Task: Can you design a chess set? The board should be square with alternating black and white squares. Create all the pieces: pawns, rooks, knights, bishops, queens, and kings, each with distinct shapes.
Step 3824:
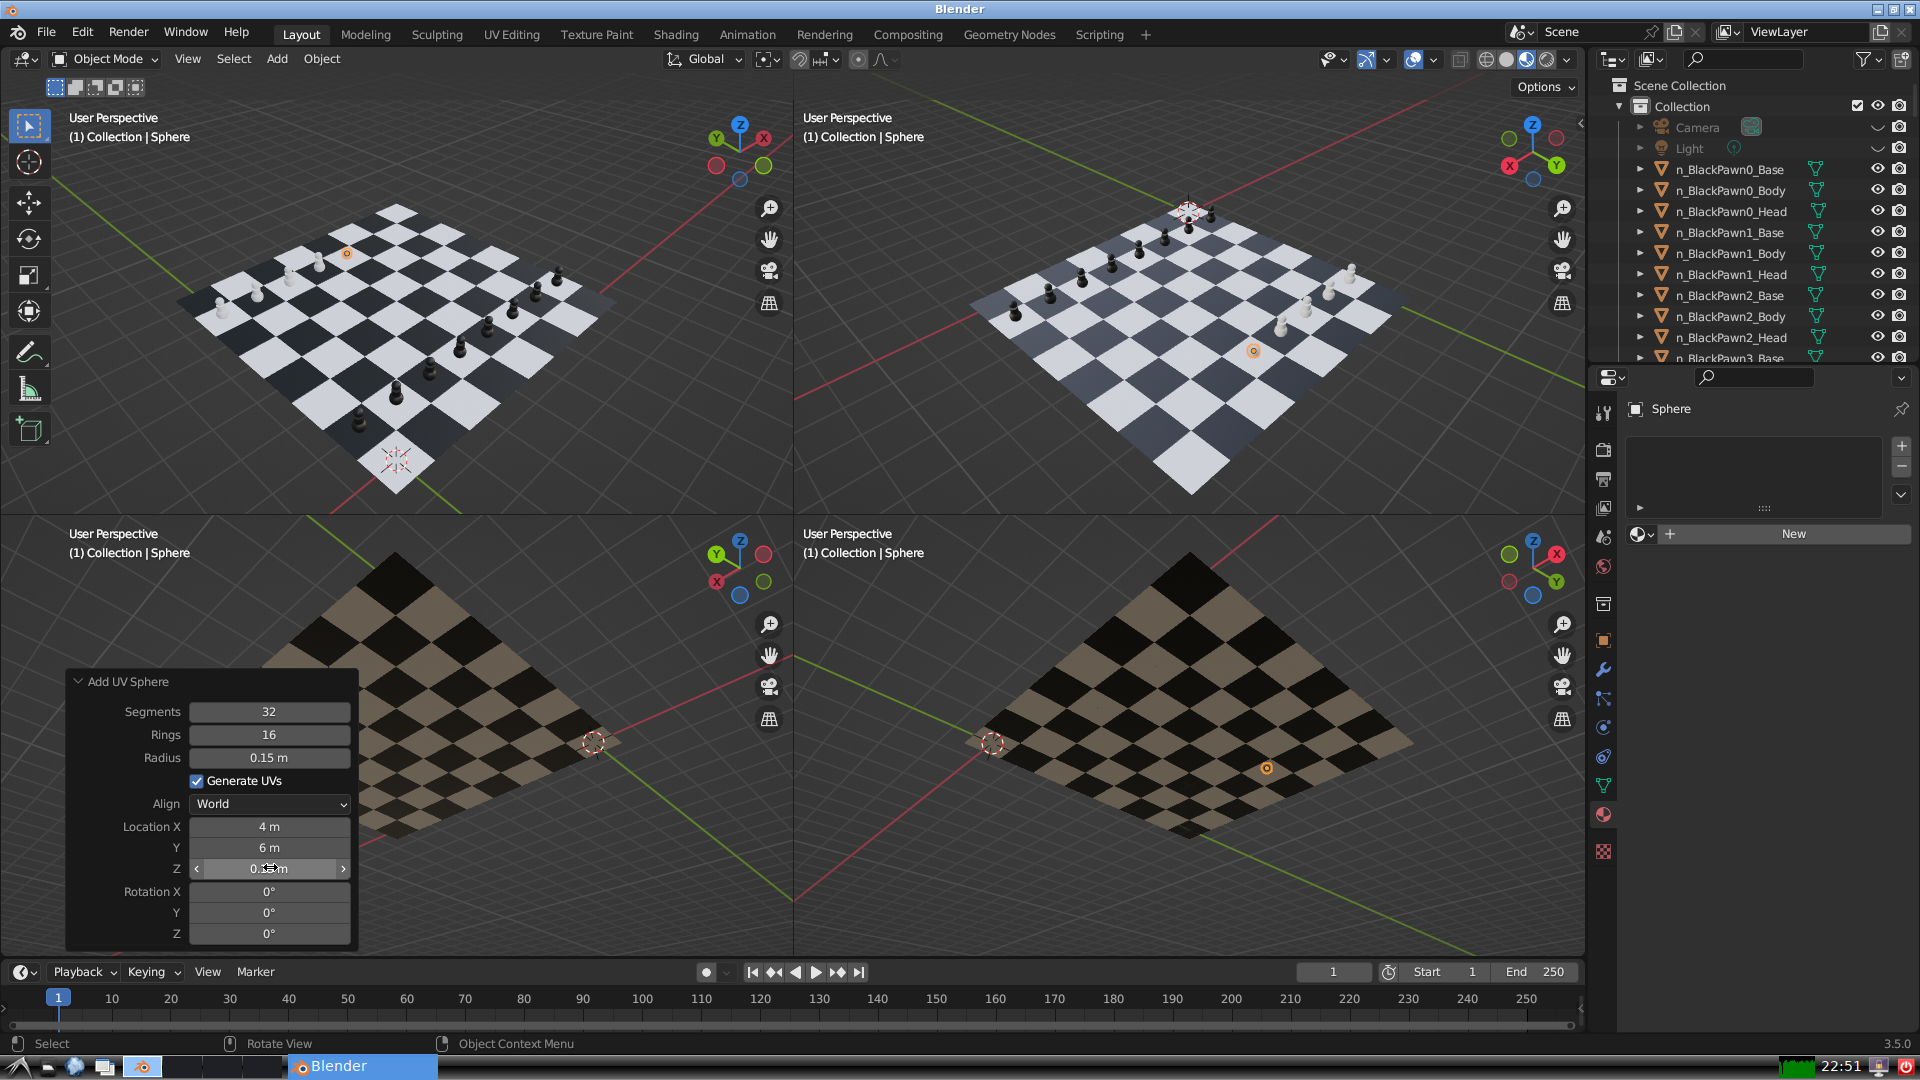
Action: {"mouse_move": [960, 540]}